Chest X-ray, AP view. Patient: 54 years old, sex M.
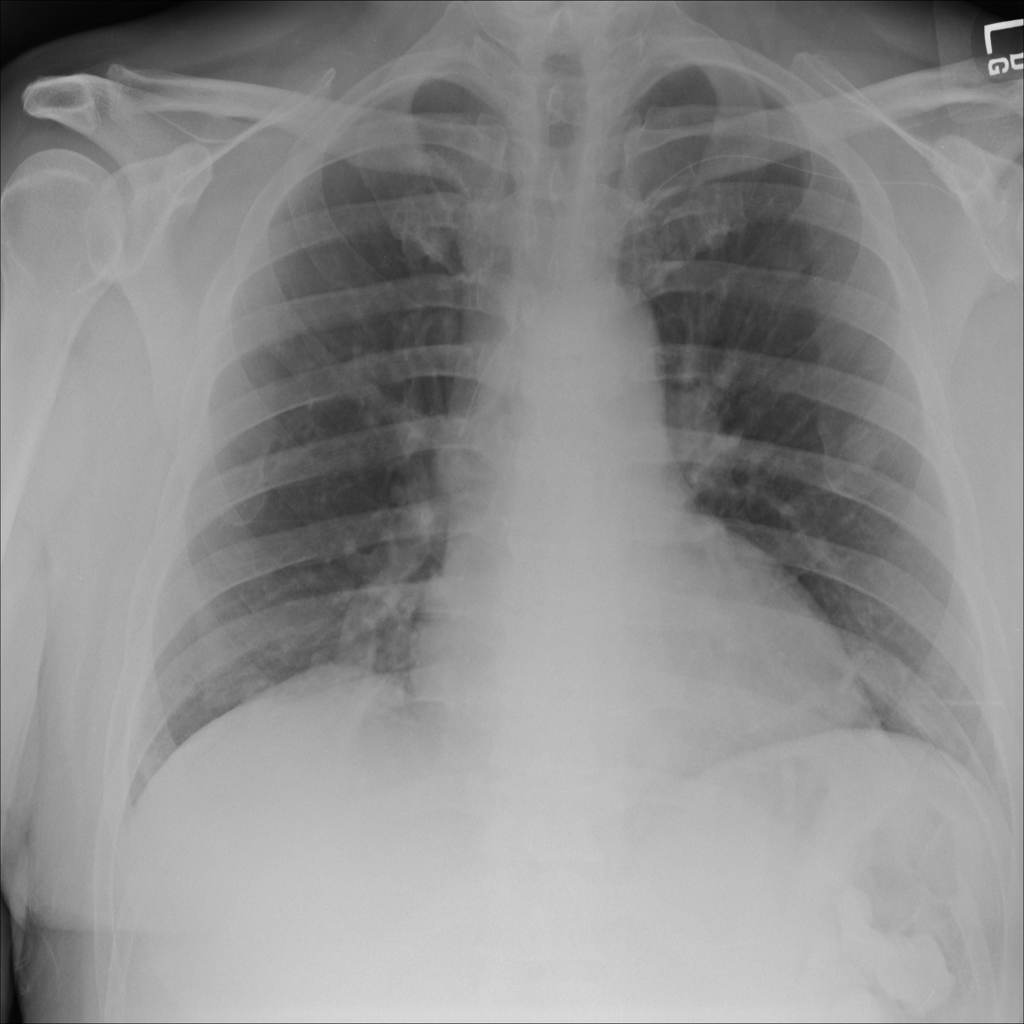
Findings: No Finding